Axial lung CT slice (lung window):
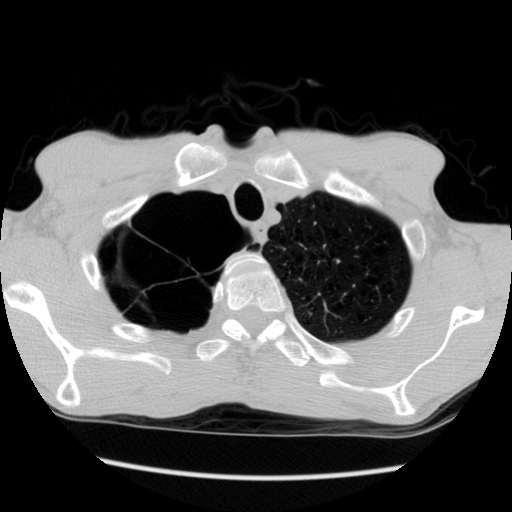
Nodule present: no